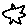
Label: star